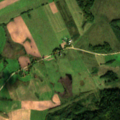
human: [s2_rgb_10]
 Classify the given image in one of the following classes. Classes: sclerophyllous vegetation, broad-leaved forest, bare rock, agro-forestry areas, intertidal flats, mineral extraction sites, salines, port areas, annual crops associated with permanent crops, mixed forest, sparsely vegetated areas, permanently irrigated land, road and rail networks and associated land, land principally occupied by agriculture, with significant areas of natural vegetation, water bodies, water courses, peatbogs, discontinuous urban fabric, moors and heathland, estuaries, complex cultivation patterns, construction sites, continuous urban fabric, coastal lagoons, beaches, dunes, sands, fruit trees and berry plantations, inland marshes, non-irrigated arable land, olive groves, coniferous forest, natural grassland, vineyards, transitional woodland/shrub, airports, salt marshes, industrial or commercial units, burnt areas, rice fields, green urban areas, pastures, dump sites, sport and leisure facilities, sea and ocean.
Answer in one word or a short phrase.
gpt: non-irrigated arable land, pastures, land principally occupied by agriculture, with significant areas of natural vegetation, mixed forest, transitional woodland/shrub